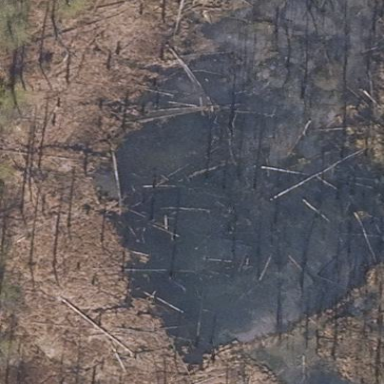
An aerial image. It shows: Swamp in wetland area.